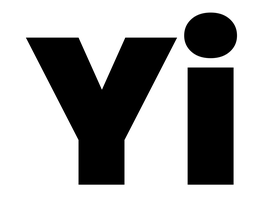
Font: Poppins-Black